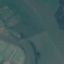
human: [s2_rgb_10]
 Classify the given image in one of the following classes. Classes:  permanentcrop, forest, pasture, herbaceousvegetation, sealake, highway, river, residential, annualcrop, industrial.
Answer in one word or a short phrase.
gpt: Pasture